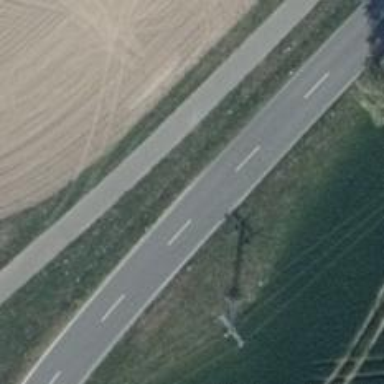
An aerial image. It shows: Asphalt road classified as tertiary.